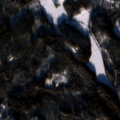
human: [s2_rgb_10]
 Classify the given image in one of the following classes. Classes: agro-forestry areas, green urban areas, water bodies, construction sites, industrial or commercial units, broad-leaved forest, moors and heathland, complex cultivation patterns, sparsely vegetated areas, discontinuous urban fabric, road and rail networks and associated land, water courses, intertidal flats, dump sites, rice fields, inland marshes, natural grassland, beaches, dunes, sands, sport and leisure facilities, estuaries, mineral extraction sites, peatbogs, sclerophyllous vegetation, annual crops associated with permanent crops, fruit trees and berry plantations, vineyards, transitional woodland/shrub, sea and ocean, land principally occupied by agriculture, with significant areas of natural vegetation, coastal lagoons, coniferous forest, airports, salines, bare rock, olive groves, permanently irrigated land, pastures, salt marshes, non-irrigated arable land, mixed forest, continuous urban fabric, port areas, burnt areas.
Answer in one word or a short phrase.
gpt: coniferous forest, mixed forest